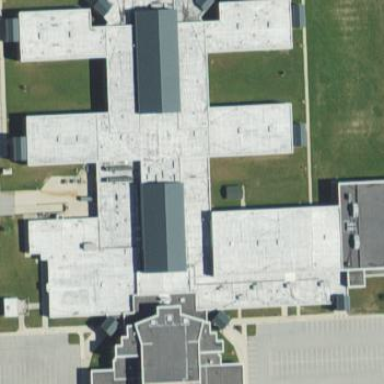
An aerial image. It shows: School building.